Question: I'm using for a small website the pyrocms / codeigniter combo.
after adding some content, i checked the db and saw that:

is this a normal behaviour? multiple session_ids for one user with the same ip?
i can't imagine that this is correct.
my session config looks like:
'''
$config['sess_cookie_name'] = 'pyrocms' . (ENVIRONMENT !== 'production' ? '_' .
ENVIRONMENT : '');
$config['sess_expiration'] = 14400;
$config['sess_expire_on_close'] = true;
$config['sess_encrypt_cookie'] = true;
$config['sess_use_database'] = true;
// don't change anything but the 'ci_sessions' part of this. The MSM depends on the 'default_' prefix
$config['sess_table_name'] = 'default_ci_sessions';
$config['sess_match_ip'] = true;
$config['sess_match_useragent'] = true;
$config['sess_time_to_update'] = 300;
'''
i did not change on line of code affecting the session class or something like that.
the red hat rows belong to a 15min cron-job. this is fine i think.
everytime a refresh the page two or three new session_entries are added...
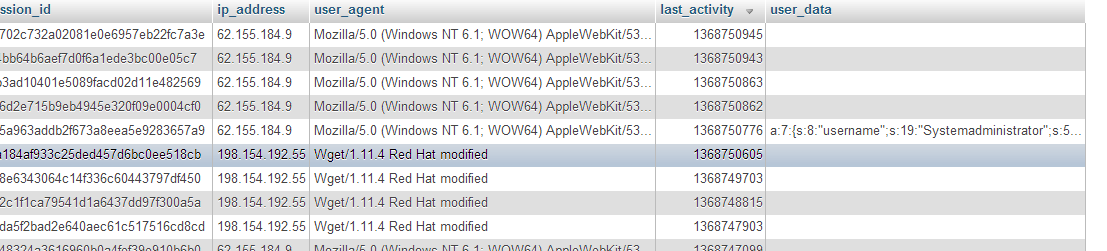
Answer: Yes, this is normal. The CI session class automatically generates a new ID periodically. (Every 5 minutes, by default.) This is part of the security inherent in using CI sessions instead of native PHP sessions. Garbage collection will take care of this, you do not need to do anything.
You can read more about the session id behavior in the <URL>. This is an excerpt copied from that page.
> The user's unique Session ID (this is a statistically random string
with very strong entropy, hashed with MD5 for portability, and
regenerated (by default) every five minutes)
This behavior is by design. There is nothing to fix. The session class has built in garbage collection that deletes old entries as needed. I have many projects using code igniter for several years. This is what it does.
If it really bothers you, you can alter the timeout in the main CI config file. Change the line
> $config['sess_time_to_update'] = 300 (the 5 minute refresh period)
to a number greater than
> $config['sess_expiration'] (default 7200)
This will cause the session to timeout before it is regenerated. This is inherently less secure in theory, but unless you are transacting sensitive data, it is probably irrelevant in practice.
But again, this is by design as part of the many layers of CI sessions. These and other features are what make it better than PHP native sessions. You can turn on profiling and see that the overhead for these queries is negligible, especially in light of all the other optimizations the framework provides.